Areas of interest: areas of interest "Chenggang Huayuan East District"
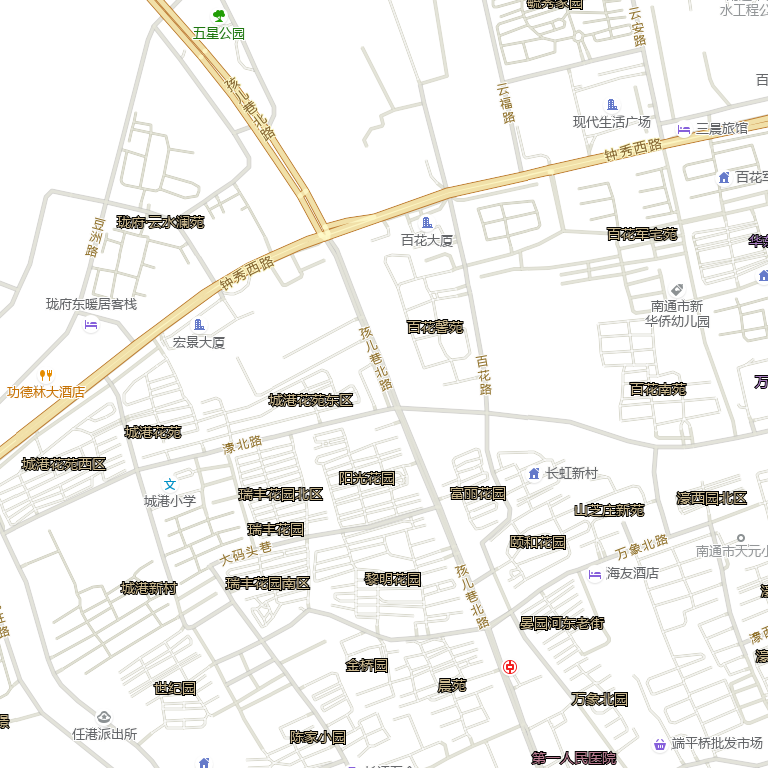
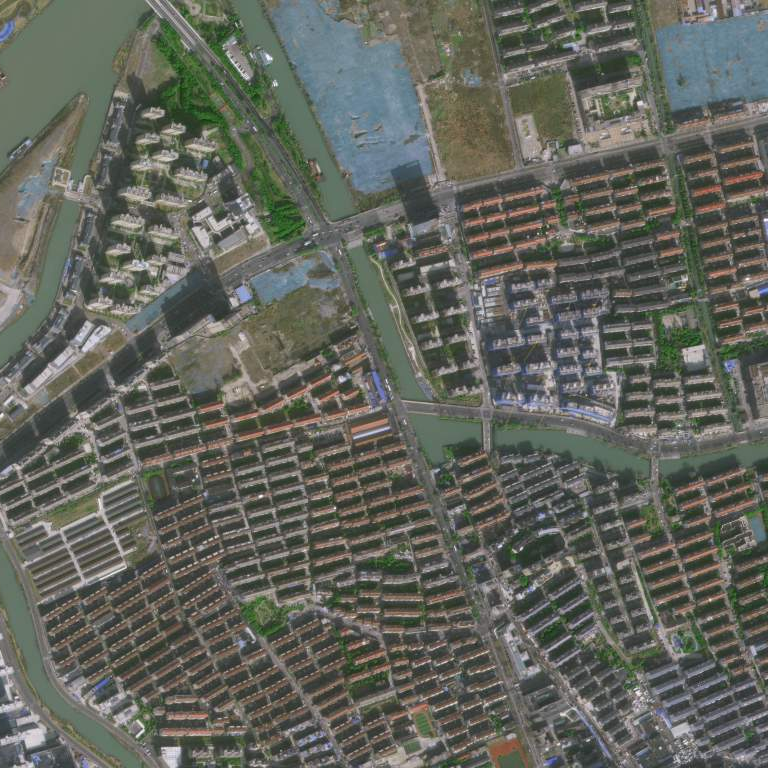